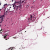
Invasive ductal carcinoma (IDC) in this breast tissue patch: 0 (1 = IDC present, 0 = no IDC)